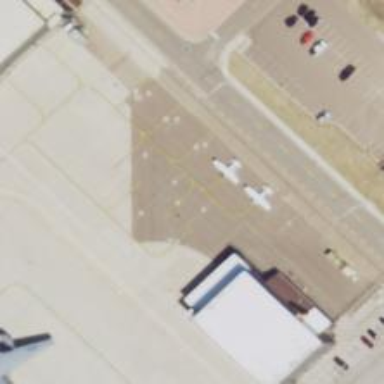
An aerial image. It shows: Image of taxiway at airport.